Question: 1. Consider that we have a formula: buttona texta buttonb textb buttonc textc buttond text. Fixed number of buttons (each of which has different length of course) and possibly dynamic number of text labels.
2. What is the most easiest way to get a UIView with liquid buttons as well as text labels based on that? Please, see an example.
3. Of course we can find a correlation with html displaying. Perhaps we have existing components to do that?

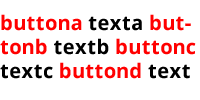
Answer: You may achieve this using 'NSAttributedString' class. Check <URL> for examples.